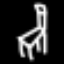
Label: chair